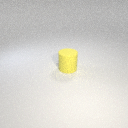
large yellow rubber cylinder